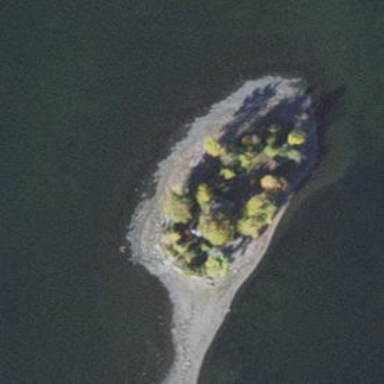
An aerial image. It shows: Islet.